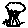
Label: tree